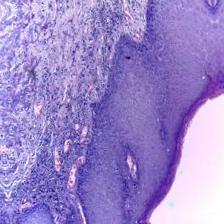
Diagnosis: OSCC